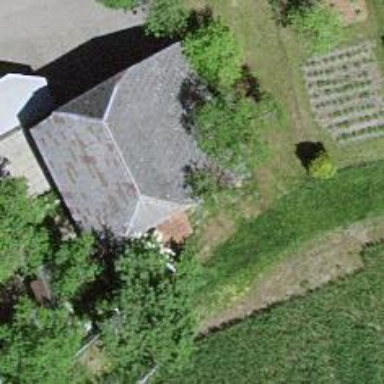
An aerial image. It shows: Barn.